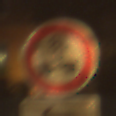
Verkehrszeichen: TatsaechlicheAchslast
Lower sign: RichtungsangabeDurchPfeile2
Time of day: Night
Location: Outdoor (Urban)
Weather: Clear
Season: NotSpecified
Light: Artificial